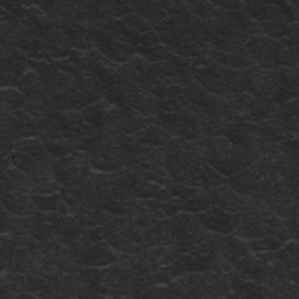
Label: frost